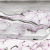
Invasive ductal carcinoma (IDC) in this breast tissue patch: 0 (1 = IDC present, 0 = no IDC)